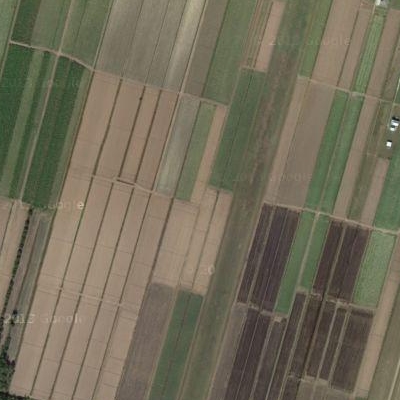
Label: Field